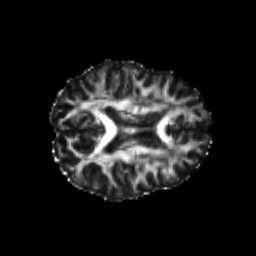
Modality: FA
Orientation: axial
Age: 18
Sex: female
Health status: healthy
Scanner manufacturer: philips
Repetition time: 7.389 s
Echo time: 0.08599 s